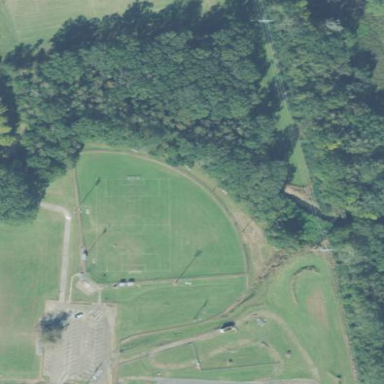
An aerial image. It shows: Multi-sport pitch on leisure land.